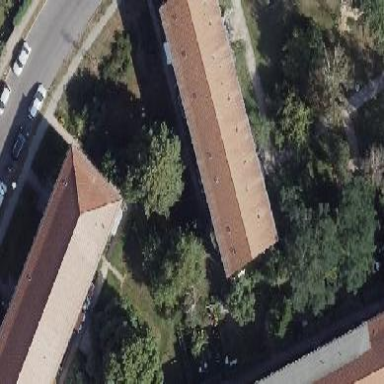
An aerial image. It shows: Gabled roof apartments building.